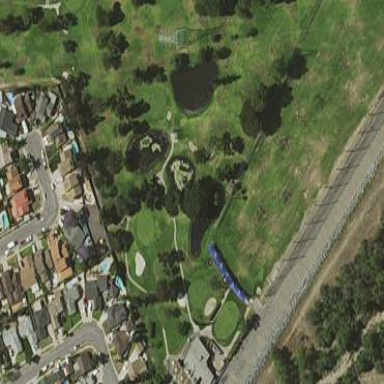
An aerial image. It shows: Golf course surrounded by greenery.